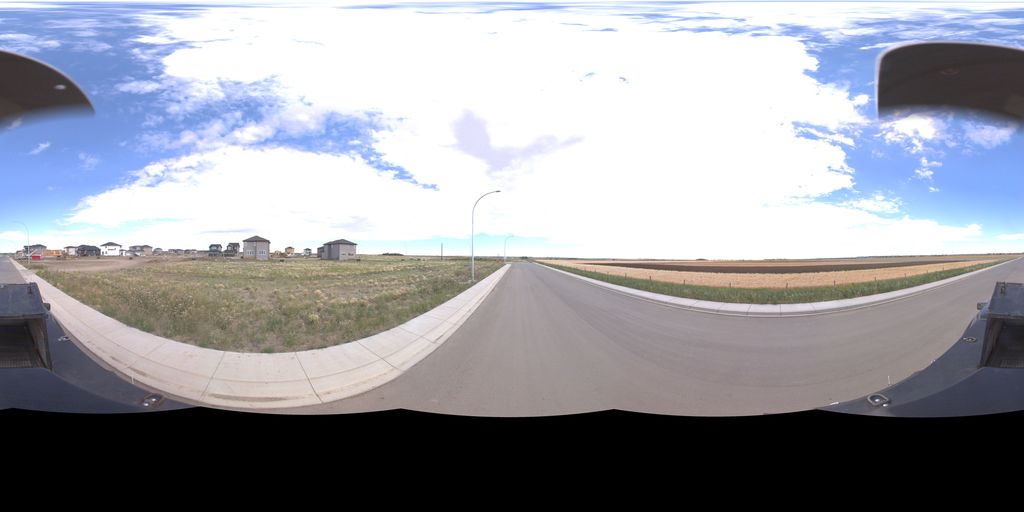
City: saskatoon